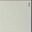
Piece: xx